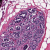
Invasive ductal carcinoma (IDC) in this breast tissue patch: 0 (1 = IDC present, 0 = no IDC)